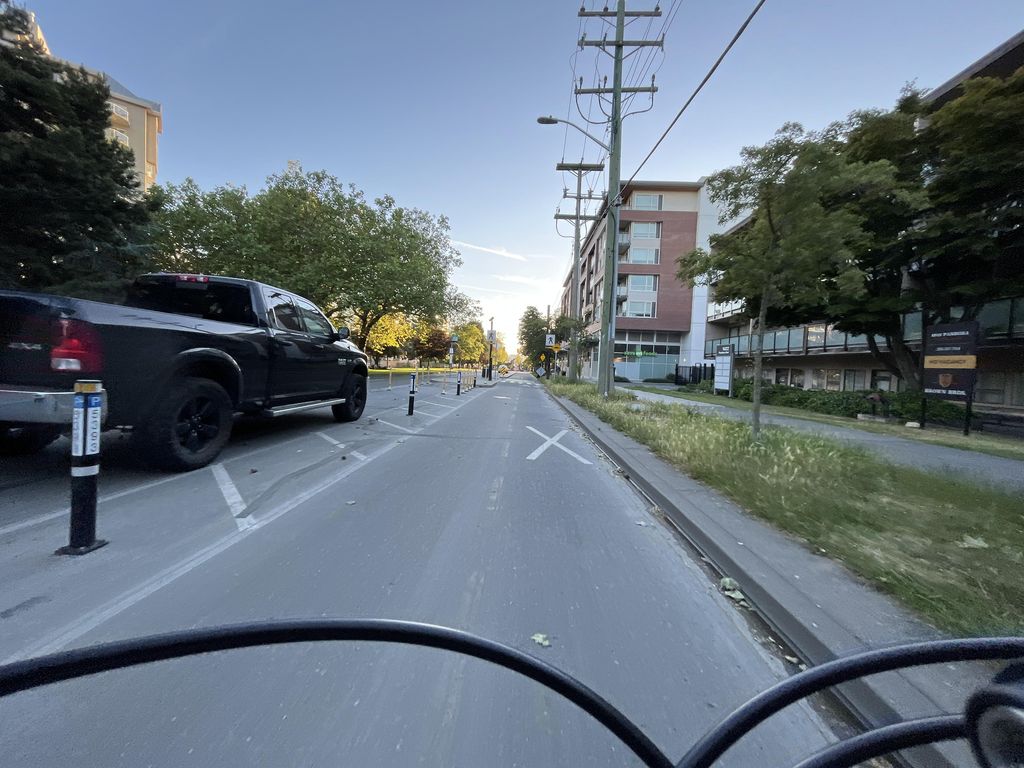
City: victoria